Interaction volume radius: 10 \u00c5
Interaction volume height: 20 \u00c5
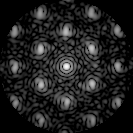
Disorder parameter: 0.3215